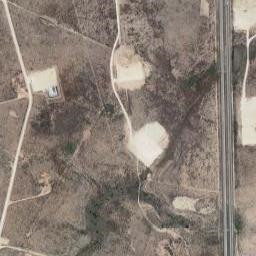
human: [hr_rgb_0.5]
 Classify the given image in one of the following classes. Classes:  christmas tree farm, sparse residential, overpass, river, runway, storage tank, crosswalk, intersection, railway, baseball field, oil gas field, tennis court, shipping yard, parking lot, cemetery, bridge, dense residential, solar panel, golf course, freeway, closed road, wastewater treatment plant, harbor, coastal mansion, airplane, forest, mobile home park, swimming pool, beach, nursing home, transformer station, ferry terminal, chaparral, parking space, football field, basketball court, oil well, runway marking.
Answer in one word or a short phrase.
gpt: oil gas field